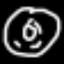
Label: donut